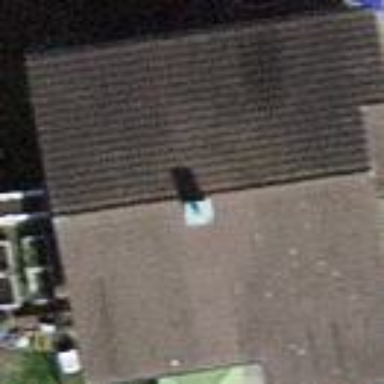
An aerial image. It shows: Building with tiled roof.